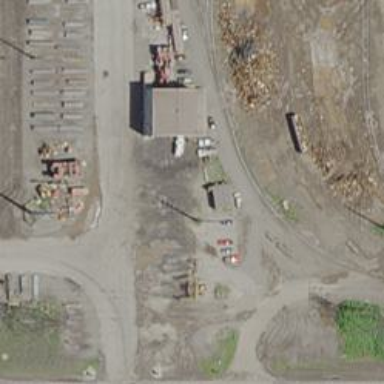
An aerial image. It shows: Rail spur service.